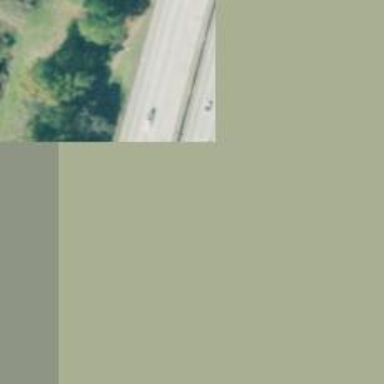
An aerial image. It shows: Motorway.